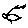
Label: bird